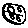
Label: moon